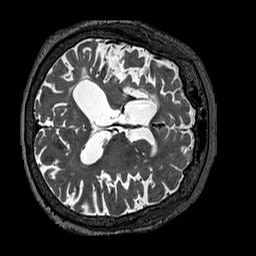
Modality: T2w
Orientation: axial
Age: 63
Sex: female
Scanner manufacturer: siemens
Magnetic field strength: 3 T
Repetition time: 3.2 s
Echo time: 0.567 s